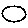
Label: circle